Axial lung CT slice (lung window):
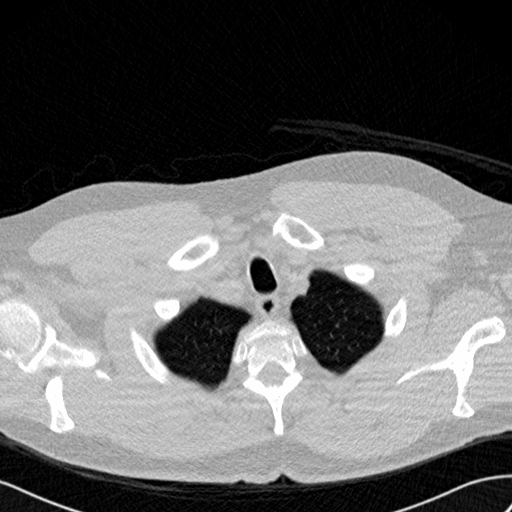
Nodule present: no